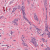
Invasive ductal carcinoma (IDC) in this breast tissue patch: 1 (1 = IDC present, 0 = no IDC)